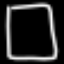
Label: square